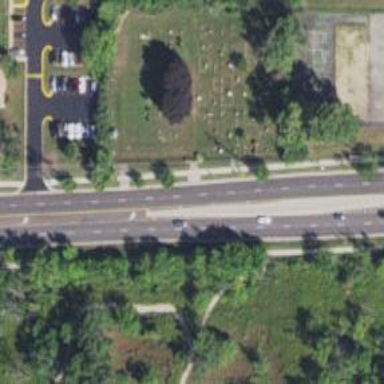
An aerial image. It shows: Cemetery.